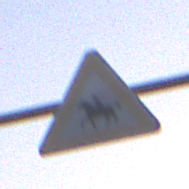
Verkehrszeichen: ReiterRechts
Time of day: SunriseSunset
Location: Outdoor (Urban)
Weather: Clear
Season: NotSpecified
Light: Natural